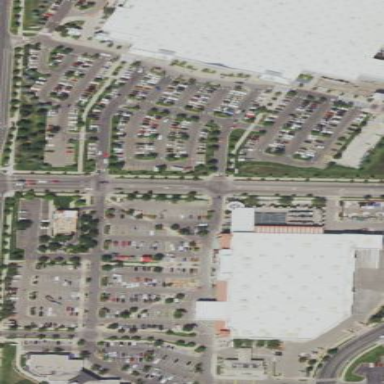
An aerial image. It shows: Retail area.